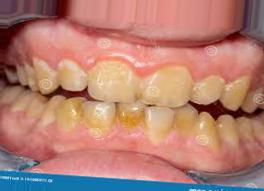
Condition: Tooth Discoloration